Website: walmart
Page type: account-selection
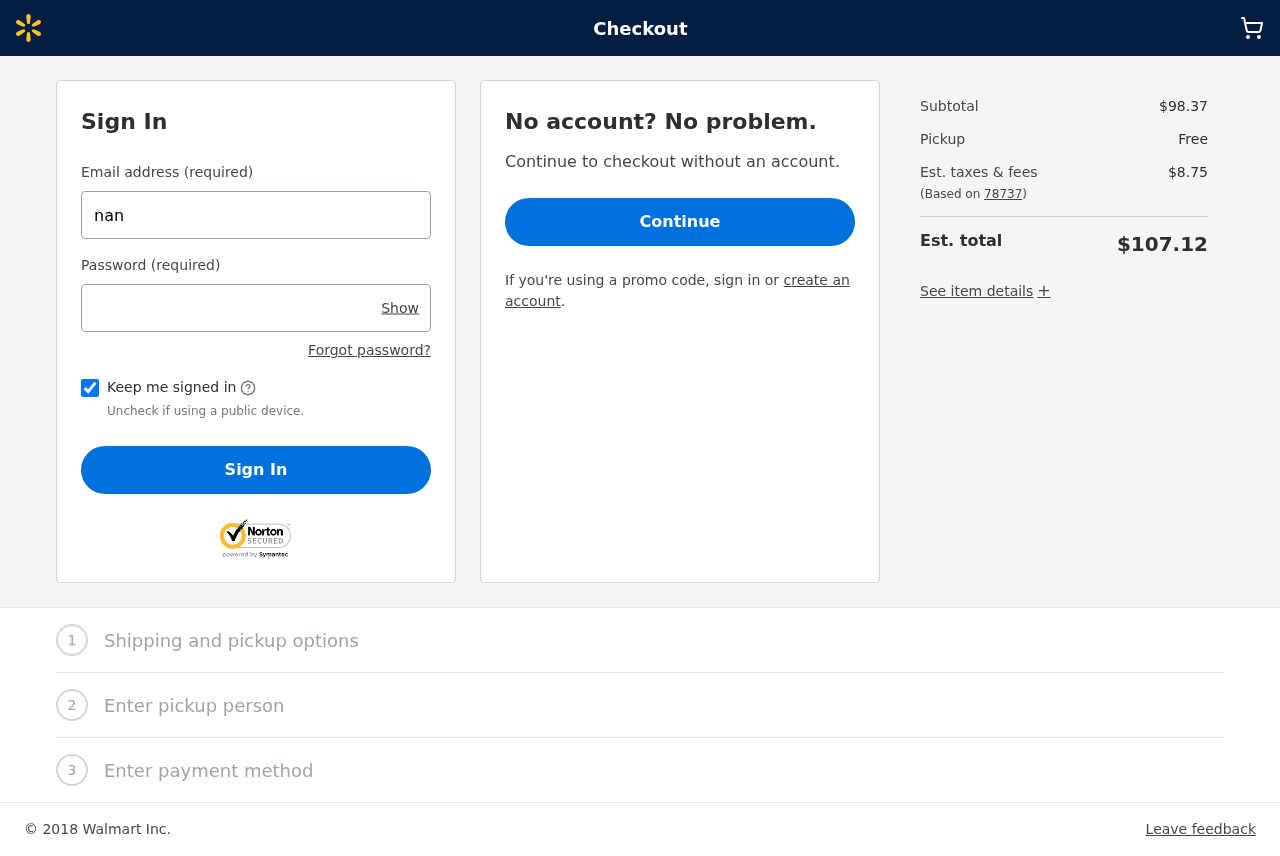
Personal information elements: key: PII_LOGIN_USERNAME
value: nancyschmidt78
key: PII_POSTCODE
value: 78737
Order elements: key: ORDER_SUBTOTAL
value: $98.37
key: ORDER_TAX
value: $8.75
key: ORDER_TOTAL
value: $107.12